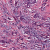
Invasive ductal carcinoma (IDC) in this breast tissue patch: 1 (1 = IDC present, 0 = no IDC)